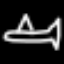
Label: airplane